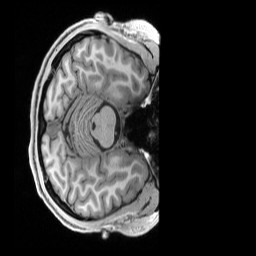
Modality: T1w
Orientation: axial
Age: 24
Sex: male
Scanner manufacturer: siemens
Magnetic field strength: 3 T
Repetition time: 2.5 s
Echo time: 0.00296 s